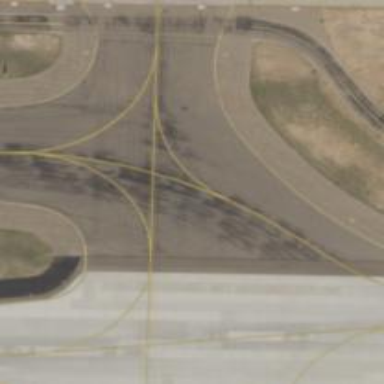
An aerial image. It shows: View of taxiway at the airport.